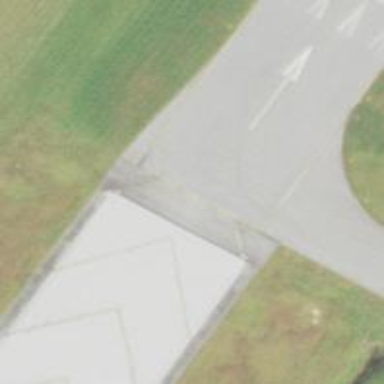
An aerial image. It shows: Image of taxiway at airport.